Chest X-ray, AP view. Patient: 11 years old, sex F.
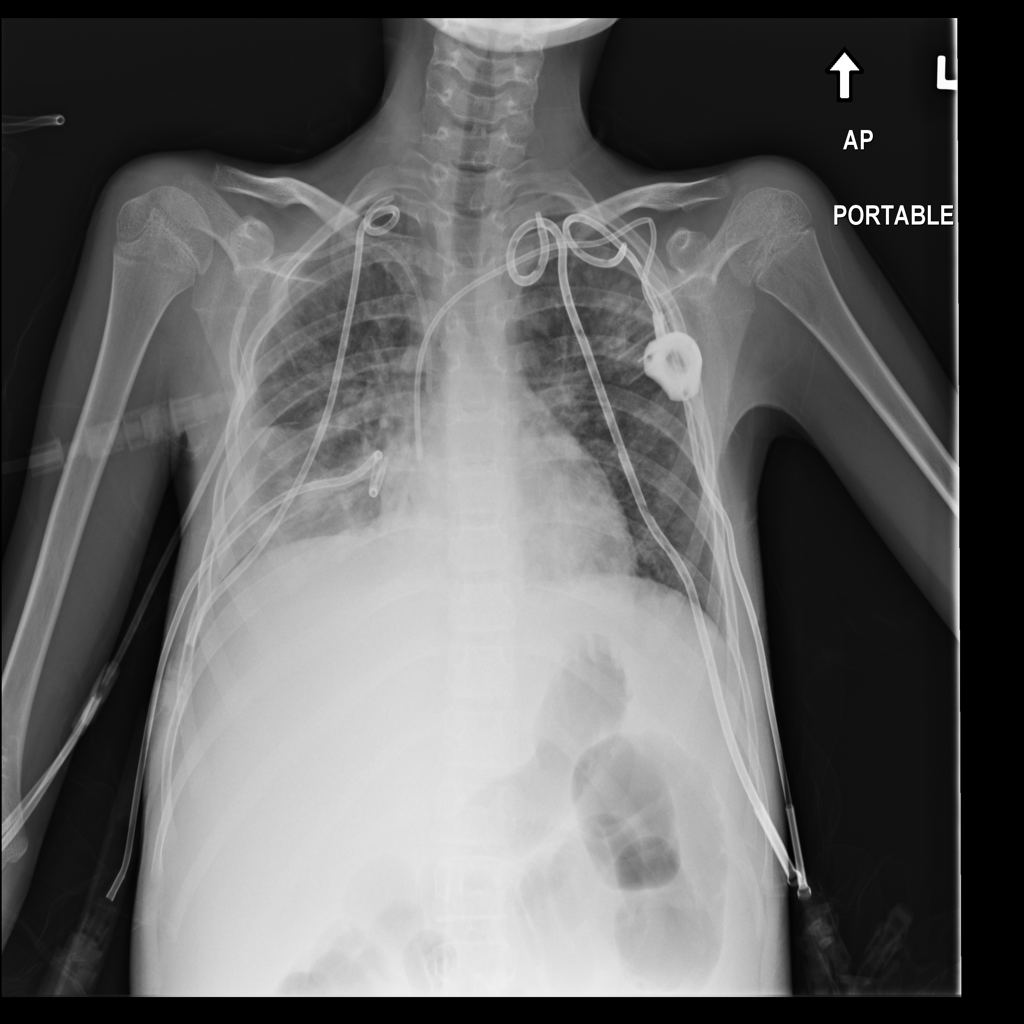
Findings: Pleural_Thickening